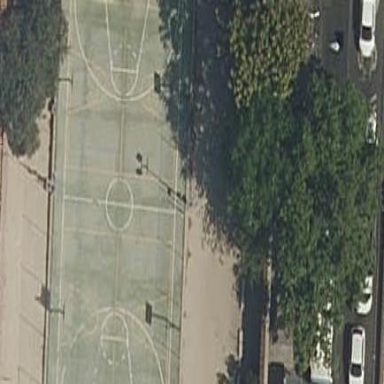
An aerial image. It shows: Basketball court in the leisure land pitch.